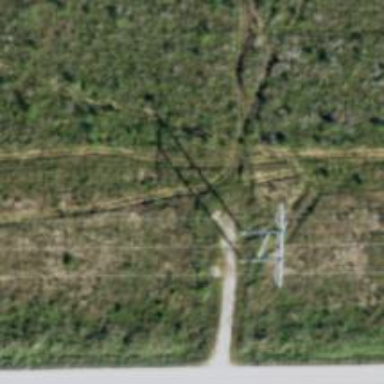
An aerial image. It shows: H-frame power tower with distinctive design.